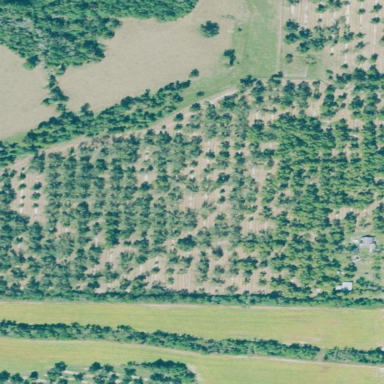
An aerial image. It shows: Orchard.